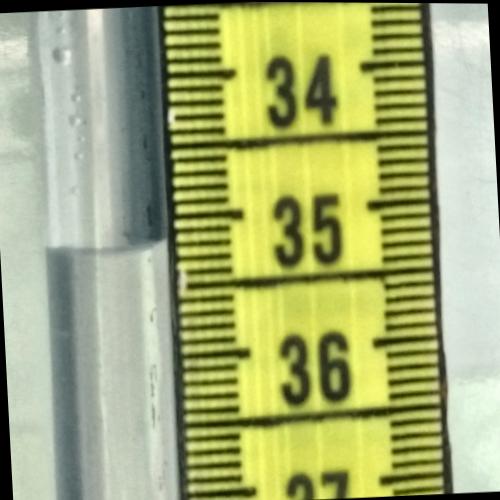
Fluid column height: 35.2 cm